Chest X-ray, PA view. Patient: 65 years old, sex M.
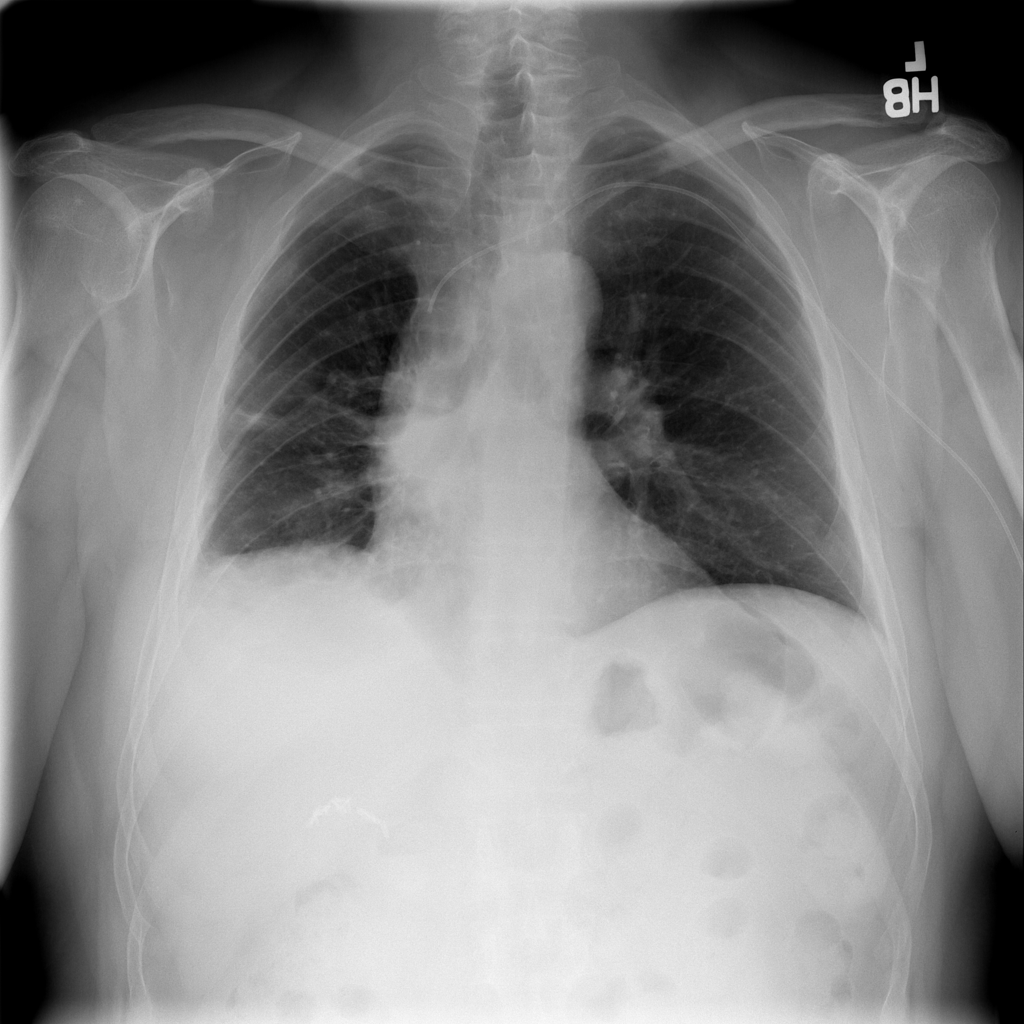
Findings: Atelectasis, Infiltration